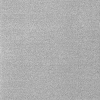
Atmospheric dust classification: dusty